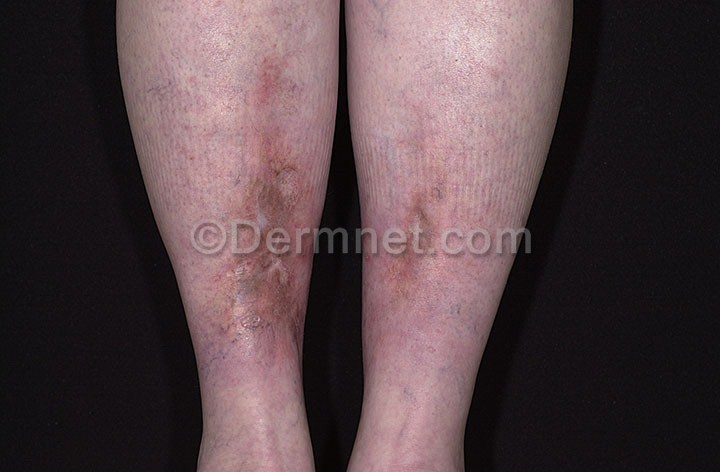
Disease: Systemic Disease